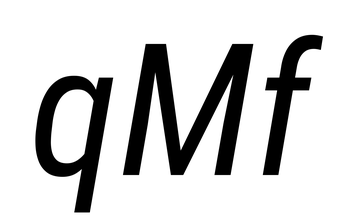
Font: Roboto-Italic_Condensed_Italic